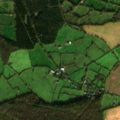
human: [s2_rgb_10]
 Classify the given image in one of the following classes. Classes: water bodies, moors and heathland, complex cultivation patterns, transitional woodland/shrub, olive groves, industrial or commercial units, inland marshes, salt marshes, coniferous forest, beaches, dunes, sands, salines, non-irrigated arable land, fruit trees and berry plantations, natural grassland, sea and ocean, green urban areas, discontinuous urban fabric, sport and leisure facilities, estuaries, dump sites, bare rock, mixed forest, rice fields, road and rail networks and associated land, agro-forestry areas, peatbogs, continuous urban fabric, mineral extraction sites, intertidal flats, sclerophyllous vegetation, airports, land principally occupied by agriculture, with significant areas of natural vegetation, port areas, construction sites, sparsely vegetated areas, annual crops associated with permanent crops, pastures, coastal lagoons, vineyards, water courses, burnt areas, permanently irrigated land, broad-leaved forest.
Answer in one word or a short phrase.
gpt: non-irrigated arable land, pastures, mixed forest, transitional woodland/shrub